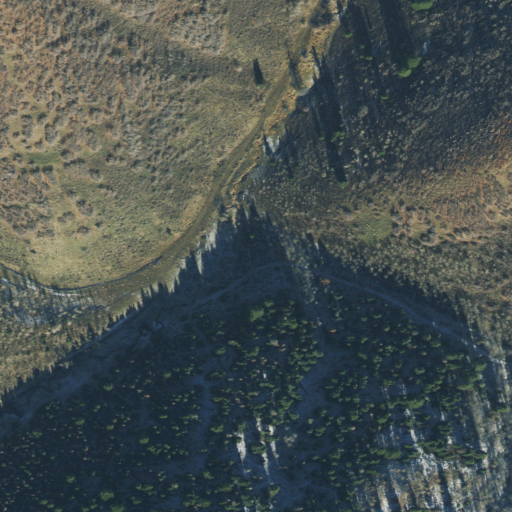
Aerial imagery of valley in Utah named North Fork Big Bear Hollow containing deciduous forest, evergreen forest, and shrub